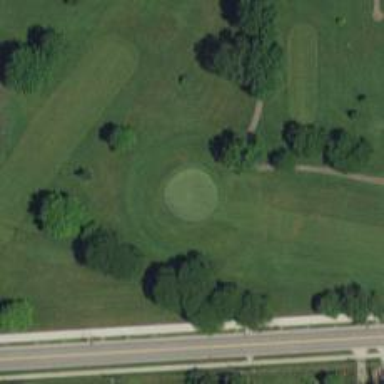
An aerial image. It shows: Golf hole.